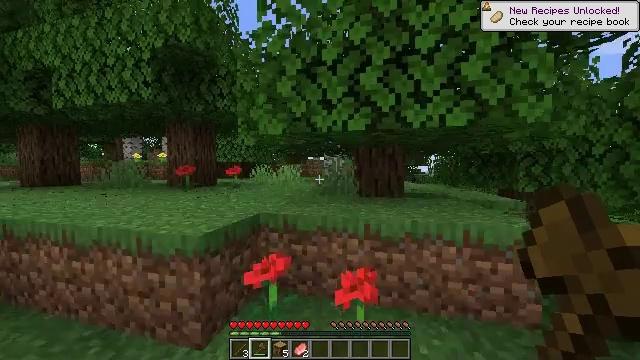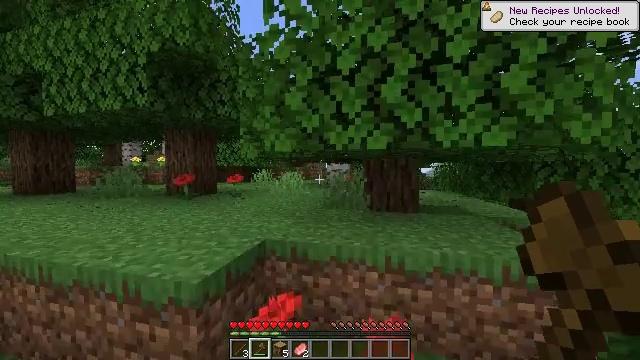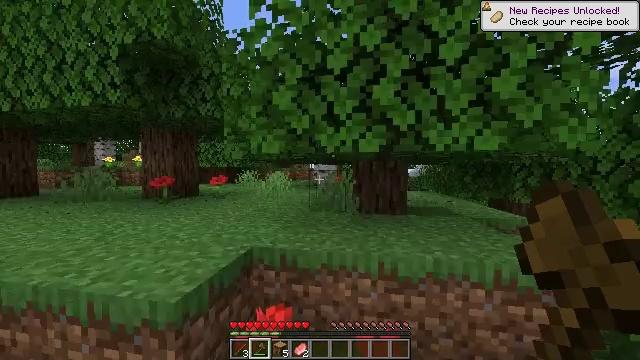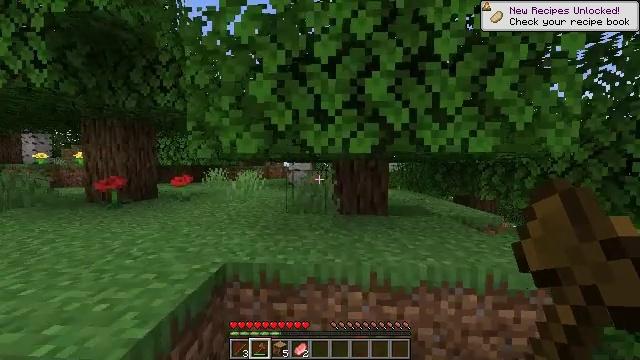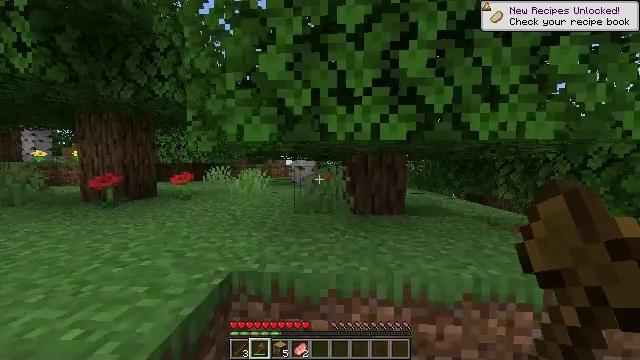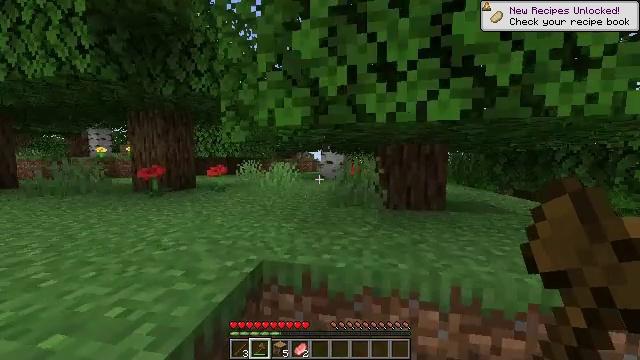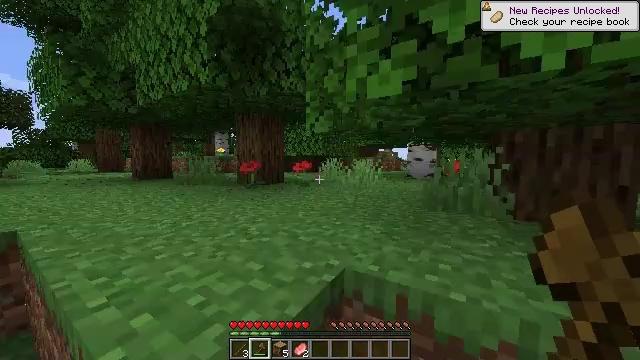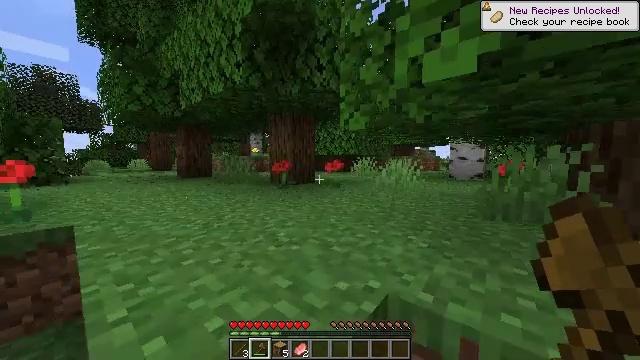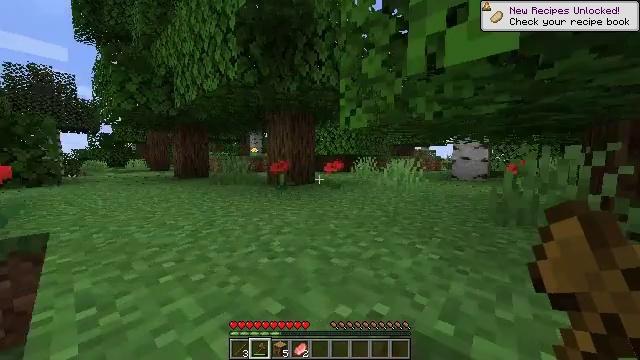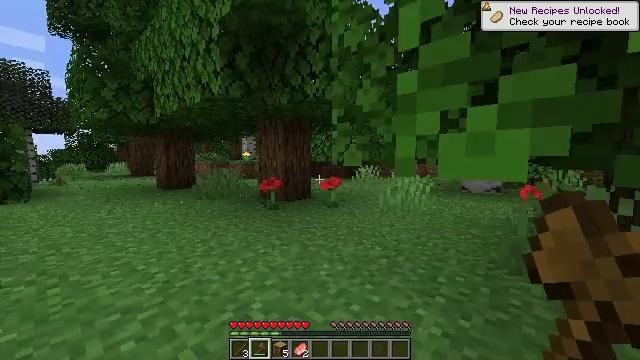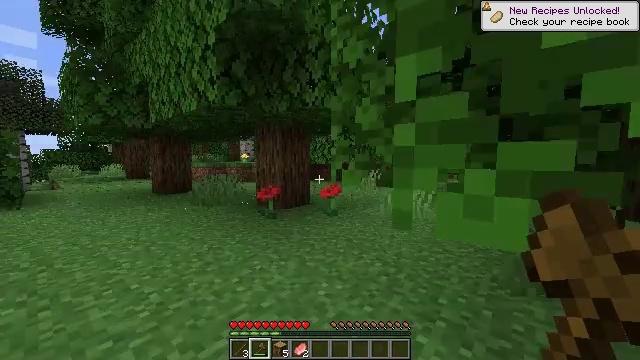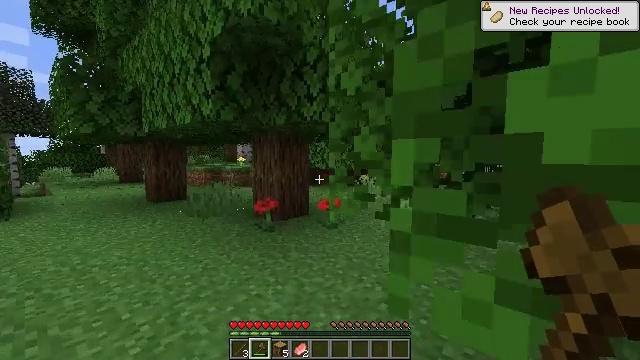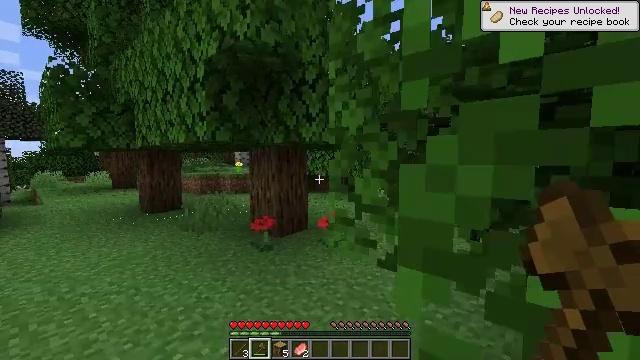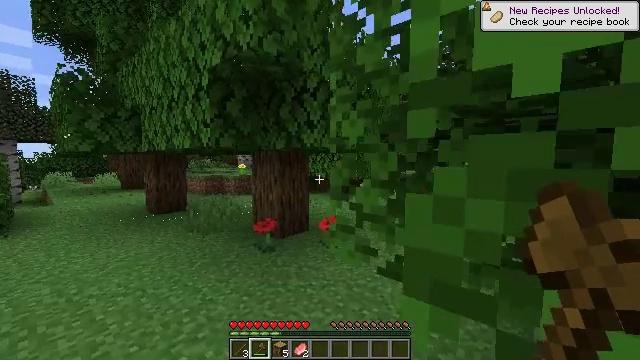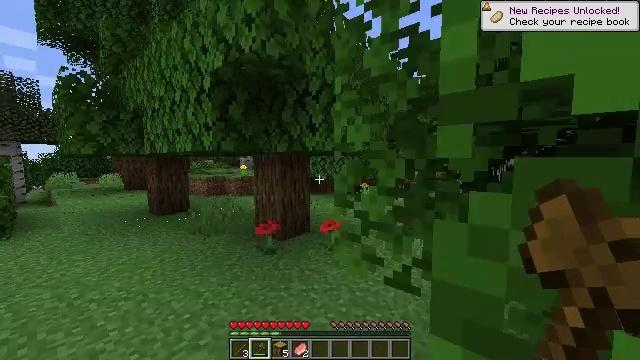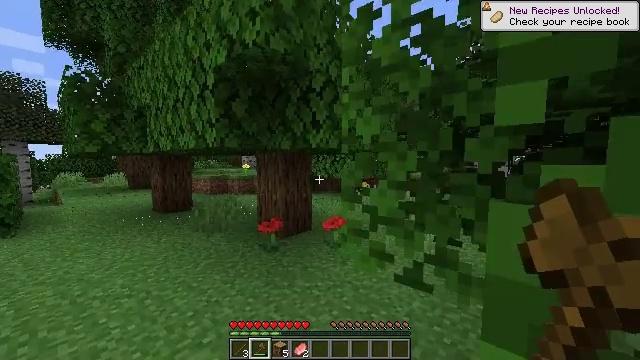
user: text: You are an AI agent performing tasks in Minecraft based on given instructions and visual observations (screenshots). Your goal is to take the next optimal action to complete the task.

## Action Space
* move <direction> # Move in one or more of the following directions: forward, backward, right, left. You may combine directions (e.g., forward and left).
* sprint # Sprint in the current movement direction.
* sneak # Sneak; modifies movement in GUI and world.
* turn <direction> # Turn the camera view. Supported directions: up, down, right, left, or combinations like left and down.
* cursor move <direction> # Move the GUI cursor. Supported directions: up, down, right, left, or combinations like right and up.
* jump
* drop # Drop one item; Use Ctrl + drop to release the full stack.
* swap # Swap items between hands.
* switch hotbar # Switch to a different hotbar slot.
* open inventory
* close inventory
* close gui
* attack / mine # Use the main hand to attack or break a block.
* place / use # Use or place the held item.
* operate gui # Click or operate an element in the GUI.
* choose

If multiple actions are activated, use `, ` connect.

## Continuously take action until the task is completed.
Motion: motion action
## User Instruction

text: Mine the lilac flower.
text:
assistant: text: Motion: move forward, sprint, jump
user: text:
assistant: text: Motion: move forward, sprint, turn right, jump
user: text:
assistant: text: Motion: move forward, sprint, turn right, jump
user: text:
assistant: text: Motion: move forward, sprint, jump
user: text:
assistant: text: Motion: move forward, sprint, turn left and down
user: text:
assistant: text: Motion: move forward and move left, sprint, turn left
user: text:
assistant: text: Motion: move forward and move left, sprint, turn left
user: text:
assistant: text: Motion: move forward and move left, sprint
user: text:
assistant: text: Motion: move forward and move left, sprint, jump
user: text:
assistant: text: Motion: move forward and move left, sprint, jump
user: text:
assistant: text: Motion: move forward and move left, sprint, jump
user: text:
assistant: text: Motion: move forward and move left, sprint, jump
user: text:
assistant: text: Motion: move forward and move left, sprint
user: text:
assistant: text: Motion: move forward and move left, sprint
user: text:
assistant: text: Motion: move forward and move left, sprint
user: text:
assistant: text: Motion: move forward and move left, sprint
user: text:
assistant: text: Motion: move forward and move left, sprint
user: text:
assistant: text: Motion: move forward and move left, sprint
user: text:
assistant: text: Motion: move forward, sprint
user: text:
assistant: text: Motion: move forward and move left, sprint
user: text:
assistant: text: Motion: move forward and move left, sprint
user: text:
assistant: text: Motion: move forward and move left, sprint, turn right
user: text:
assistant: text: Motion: move forward, sprint, turn right
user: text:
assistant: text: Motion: move forward, sprint
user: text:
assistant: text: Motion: move forward, sprint
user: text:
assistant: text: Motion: move forward and move left, sprint
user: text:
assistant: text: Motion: move forward and move left, sprint
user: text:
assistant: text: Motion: move forward and move left, sprint
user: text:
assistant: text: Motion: move forward and move left, sprint
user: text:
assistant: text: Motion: move forward and move left, sprint